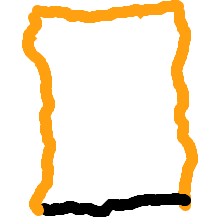
Shape: rectangle